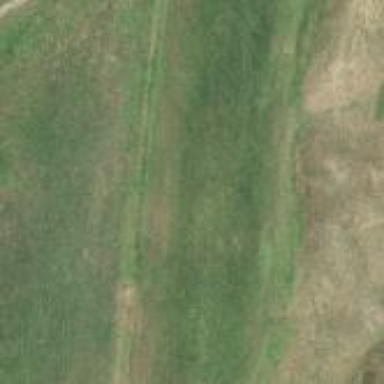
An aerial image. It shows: Grassy area designated as golf fairway.